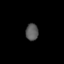
Tissue: lung
Cell type: Endothelial cells
Senescence score: 0.6481
Nuclear area (px): 208
Mean DAPI intensity: 90.024